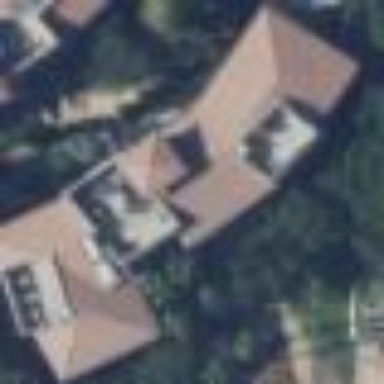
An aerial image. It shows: Dormitory building.